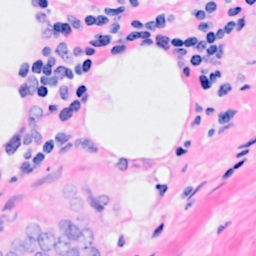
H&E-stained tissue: Breast